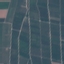
Land use / land cover: PermanentCrop